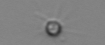
Label: Calciopappus